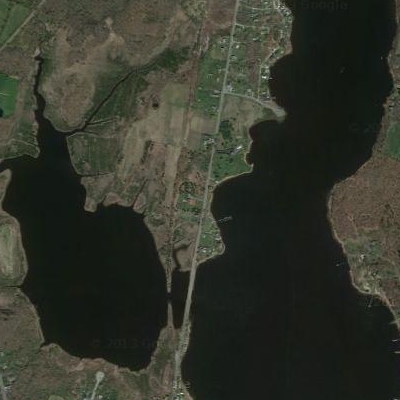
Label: RiverLake